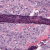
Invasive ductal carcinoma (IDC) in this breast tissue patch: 1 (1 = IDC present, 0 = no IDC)